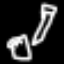
Label: pencil